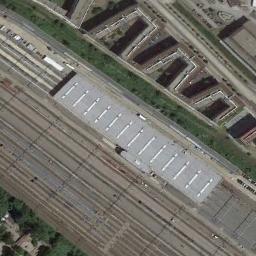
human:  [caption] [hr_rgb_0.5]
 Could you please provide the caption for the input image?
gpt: The railway station has some railways and a building .

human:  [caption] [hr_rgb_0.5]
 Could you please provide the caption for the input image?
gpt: The railway station is next to some trees and grass .

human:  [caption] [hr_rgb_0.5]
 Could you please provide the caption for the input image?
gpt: There is a railway station under construction in the suburbs .

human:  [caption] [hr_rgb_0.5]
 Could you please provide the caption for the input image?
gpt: There are many roads beside the railway station .

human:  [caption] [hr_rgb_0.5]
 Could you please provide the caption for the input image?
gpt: There are some buildings beside the gray railway station .